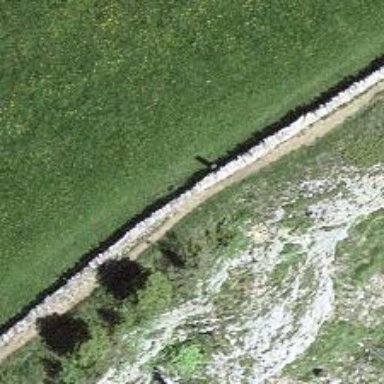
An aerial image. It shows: Wall made of dry stone.